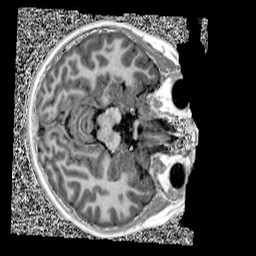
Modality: UNIT1
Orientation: axial
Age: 9
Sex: female
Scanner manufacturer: siemens
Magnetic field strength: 3 T
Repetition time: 4 s
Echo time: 0.00303 s